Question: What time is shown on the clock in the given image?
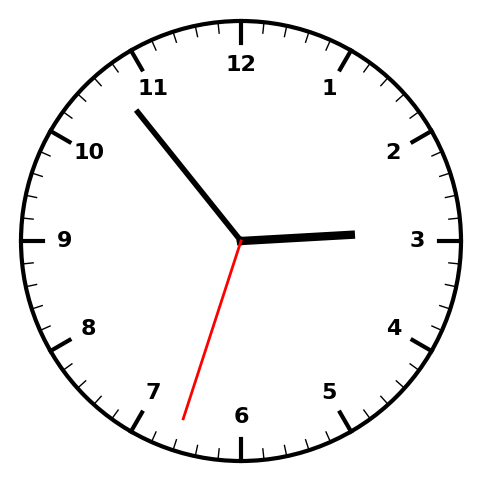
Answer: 02:53:33